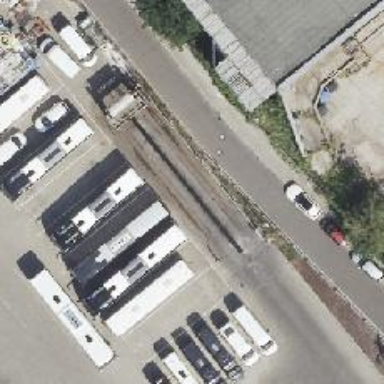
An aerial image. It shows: Parking aisle designated as service road.